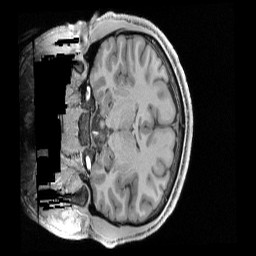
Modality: T1w
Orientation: coronal
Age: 23
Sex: male
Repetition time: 2.4 s
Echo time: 0.00222 s